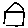
Label: house